一年级 · 计数
冰淇淋有 6 个。 ( )

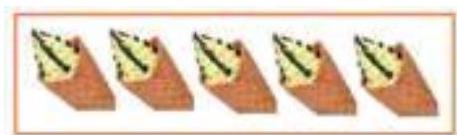
答案: $\times$